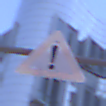
Verkehrszeichen: Gefahrenstelle
Umgebung: Outdoor, Urban
Tageszeit: Night
Wetter: PartlyCloudy
Licht: Artificial
Jahreszeit: NotSpecified
Kontrast: HighContrast